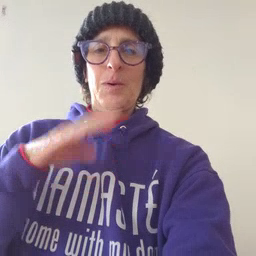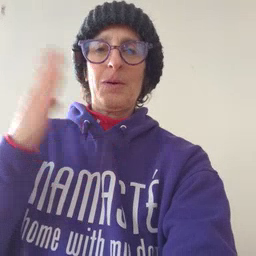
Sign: open